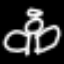
Label: angel